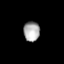
Tissue: lung
Cell type: Epithelial cells
Senescence score: 0.2283
Nuclear area (px): 313
Mean DAPI intensity: 168.987